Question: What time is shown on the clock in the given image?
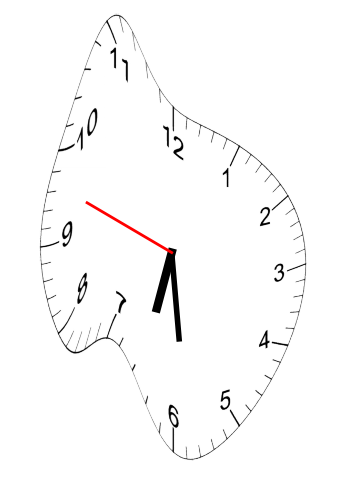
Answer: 06:28:48